Aerial crown-view tile of a tropical tree (Barro Colorado Island, Panama), acquired 20250616:
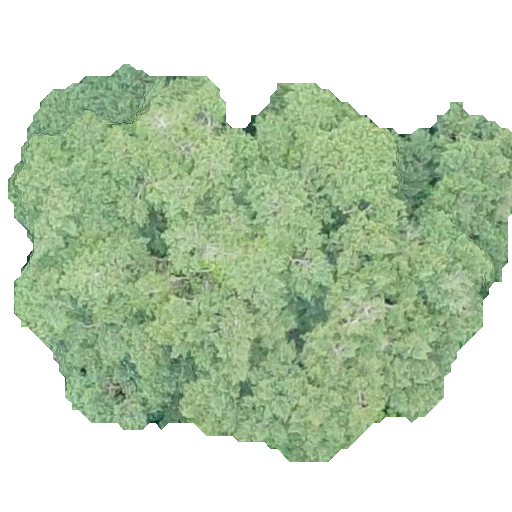
Species: Chrysophyllum cainito
GBIF accepted scientific name: Chrysophyllum cainito
Crown area: 218.951 m²